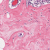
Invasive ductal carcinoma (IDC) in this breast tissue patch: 0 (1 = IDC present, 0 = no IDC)